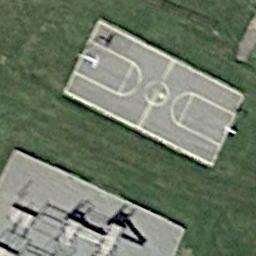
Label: basketball_court